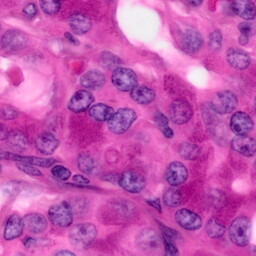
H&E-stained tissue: Pancreatic